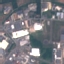
Land use / land cover class: Industrial